Question: I have a table with visitor browser information that I am trying to use on an analytics page. The table contains BrowserType, BrowserName, and BrowserVersion. I have built the query using native sql but am struggling to convert it to linq.
Here is my sql query:
'''
SELECT COUNT(1) AS visit, s.BrowserType, s.BrowserName, s.BrowserVersion FROM Stats s GROUP BY s.BrowserType, s.BrowserName, s.BrowserVersion;
'''
This gives me a result set that looks like this:

The stats table obviously contains other data such as dates and users information, but assume I have already queried for the relevant rows/objects and just need to get the count information from it. If I do something like this, I get errors in my select clause:
'''
var groupedResults = from r in results
group r by new { BrowserType = r.BrowserType, BrowserName = r.BrowserName, BrowserVersion = r.BrowserVersion } into g
select new
{
Name = g.BrowserName,
Version = g.BrowserVersion,
Count = g.Count()
});
'''
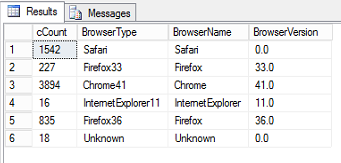
Answer: Using my customer table I did this. Is this what you are looking for?
'''
var f = from c in Customer
.GroupBy(b=>new { b.Firstname,b.Lastname})
.Select(g => new {
Metric = g.Key,
Count = g.Count()
})
select c;
'''
which generated the T-SQL
'''
SELECT COUNT(*) AS [Count], [t0].[firstname] AS [Firstname], [t0].[lastname] AS [Lastname]
FROM [customer] AS [t0]
GROUP BY [t0].[firstname], [t0].[lastname]
'''